Field crop: tomato
Growth stage: 1
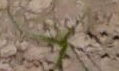
Species: cyperus